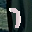
Label: 7